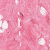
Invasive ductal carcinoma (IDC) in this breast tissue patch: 0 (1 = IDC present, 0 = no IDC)